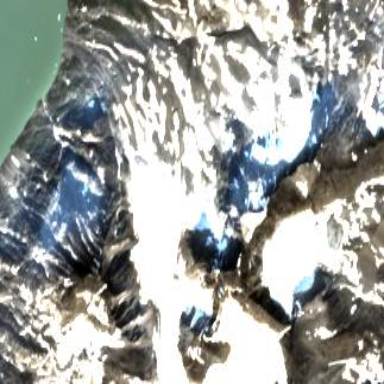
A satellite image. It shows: Stunning view of glacier.